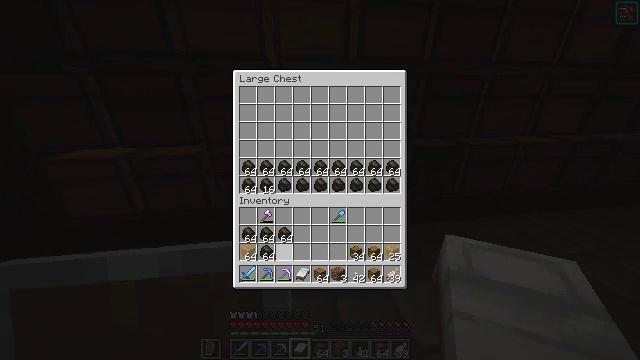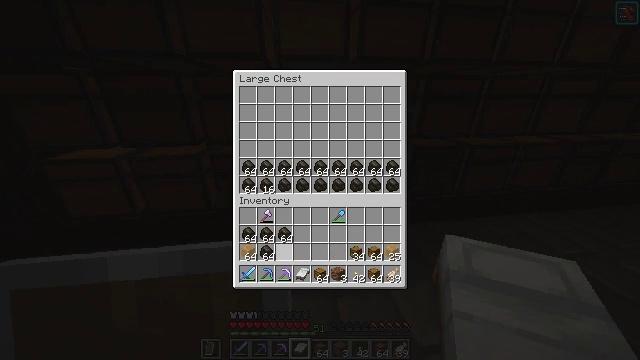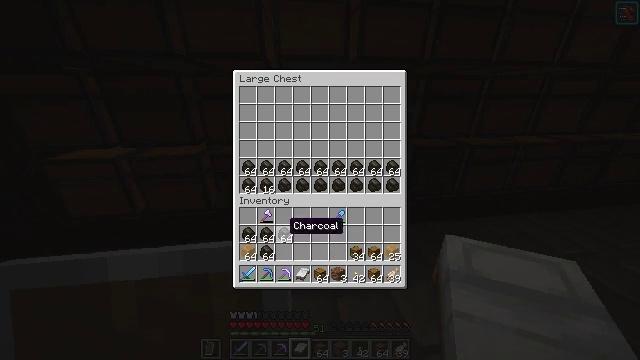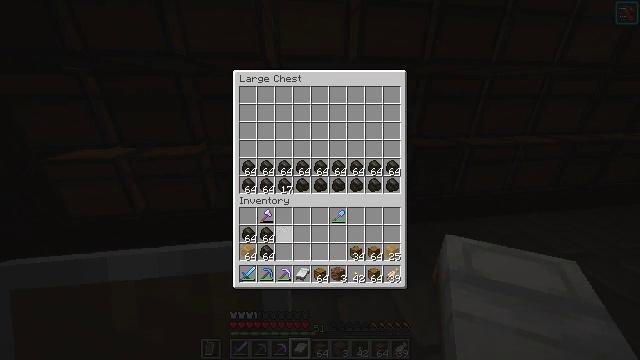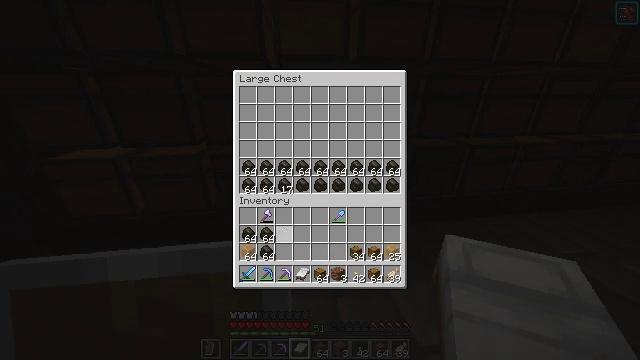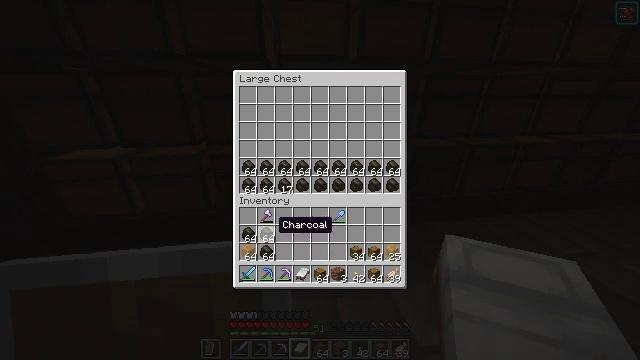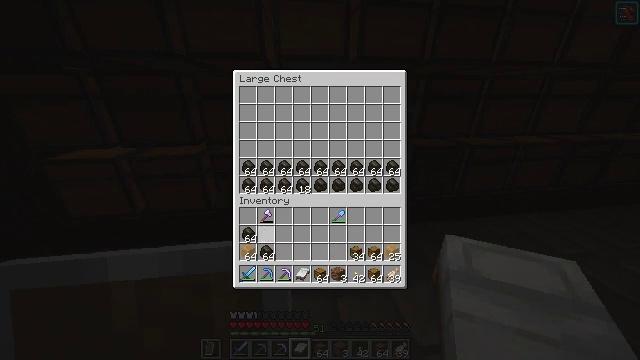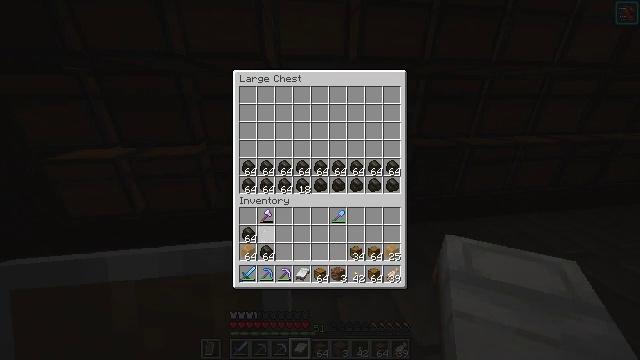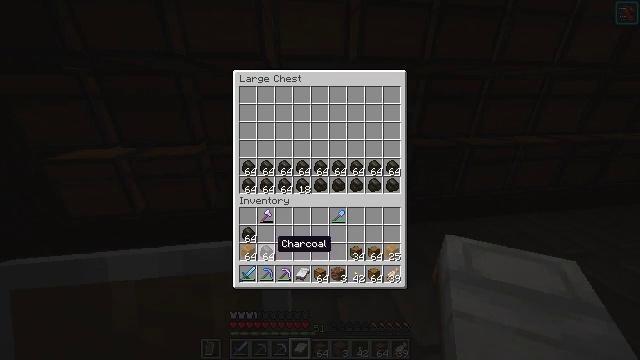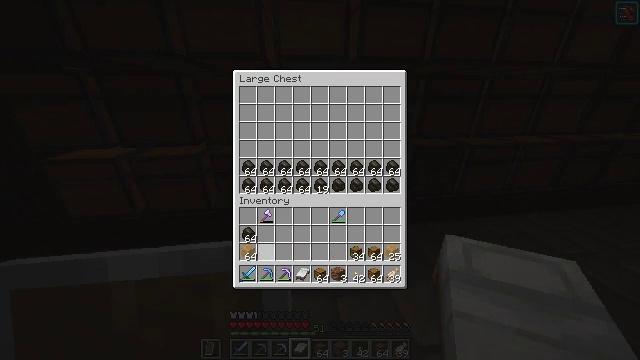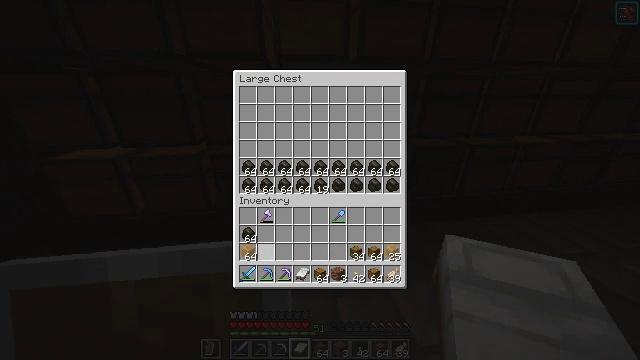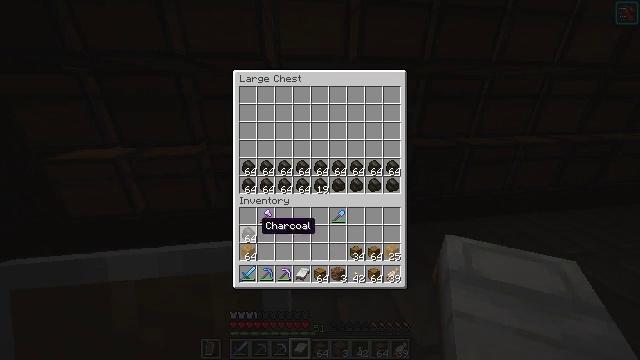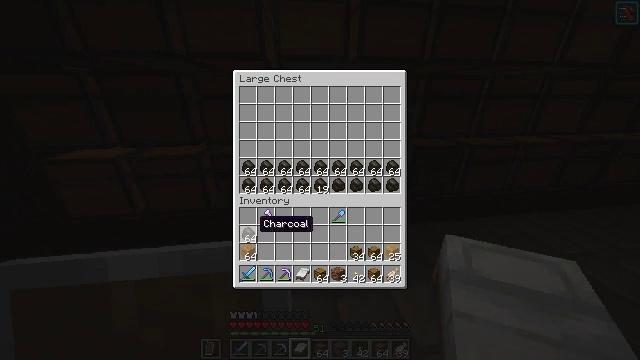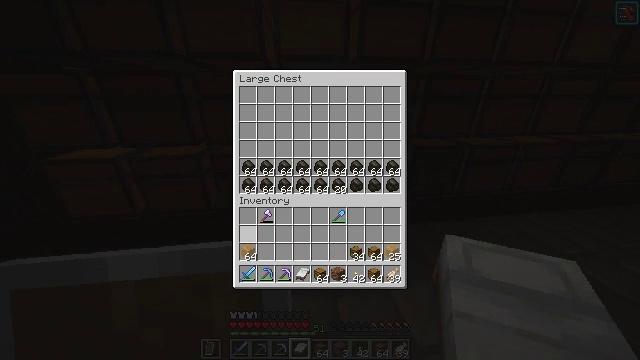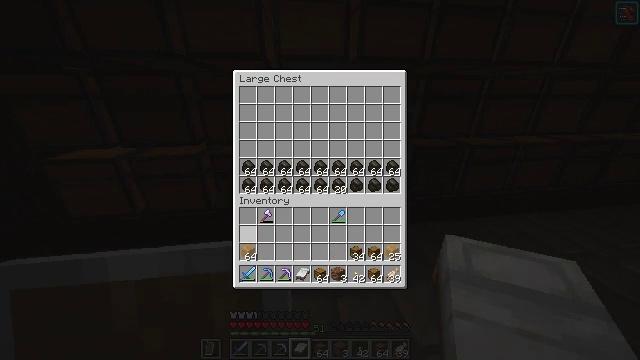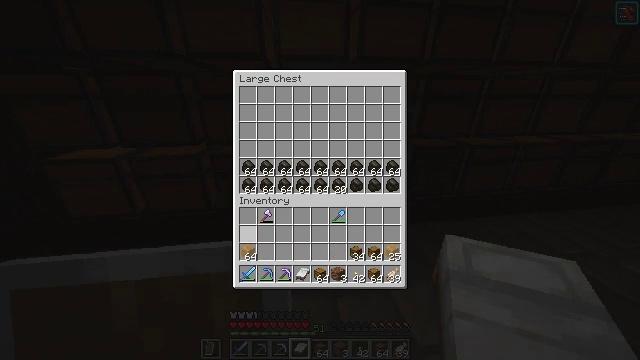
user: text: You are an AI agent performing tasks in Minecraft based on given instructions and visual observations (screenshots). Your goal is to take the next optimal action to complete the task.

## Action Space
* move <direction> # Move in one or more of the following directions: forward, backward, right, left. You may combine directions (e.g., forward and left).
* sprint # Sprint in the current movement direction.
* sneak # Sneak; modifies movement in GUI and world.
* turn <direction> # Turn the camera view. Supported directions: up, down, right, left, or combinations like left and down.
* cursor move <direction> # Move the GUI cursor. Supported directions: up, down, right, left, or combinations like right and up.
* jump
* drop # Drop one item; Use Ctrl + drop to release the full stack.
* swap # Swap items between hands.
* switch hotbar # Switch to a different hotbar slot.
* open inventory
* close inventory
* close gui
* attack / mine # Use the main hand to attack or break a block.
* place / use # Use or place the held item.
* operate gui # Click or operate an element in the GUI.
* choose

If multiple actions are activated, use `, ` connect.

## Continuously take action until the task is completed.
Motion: motion action
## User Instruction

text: Attack the stone bricks to gather materials.
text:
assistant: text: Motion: sneak, choose
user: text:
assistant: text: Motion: sneak, cursor move up
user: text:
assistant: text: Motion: sneak, choose
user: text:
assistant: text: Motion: sneak, choose
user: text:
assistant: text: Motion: sneak, cursor move left
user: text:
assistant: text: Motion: sneak, choose
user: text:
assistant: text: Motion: sneak, choose
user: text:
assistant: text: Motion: sneak, cursor move down
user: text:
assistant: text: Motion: sneak, choose
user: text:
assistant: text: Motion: sneak, choose
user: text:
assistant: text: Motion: sneak, cursor move left and up
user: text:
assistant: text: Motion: sneak
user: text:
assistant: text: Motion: sneak, choose
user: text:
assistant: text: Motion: sneak, choose
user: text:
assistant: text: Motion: sneak
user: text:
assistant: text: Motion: sneak
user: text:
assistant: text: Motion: sneak
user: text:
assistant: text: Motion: sneak
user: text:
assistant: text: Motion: no_op
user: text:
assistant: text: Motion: no_op
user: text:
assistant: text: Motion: no_op
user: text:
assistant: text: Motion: close gui
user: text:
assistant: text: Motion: turn left
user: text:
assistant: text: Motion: turn left
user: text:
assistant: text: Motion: turn left
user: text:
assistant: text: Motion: turn left, use / place
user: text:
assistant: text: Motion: use / place
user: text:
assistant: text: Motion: no_op
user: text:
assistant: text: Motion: no_op
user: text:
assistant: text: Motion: no_op